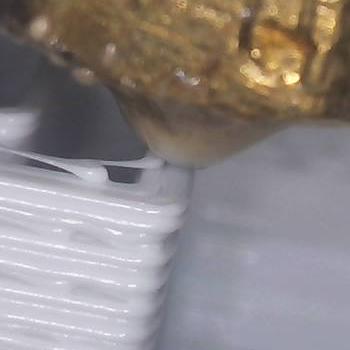
Flow rate: 35%